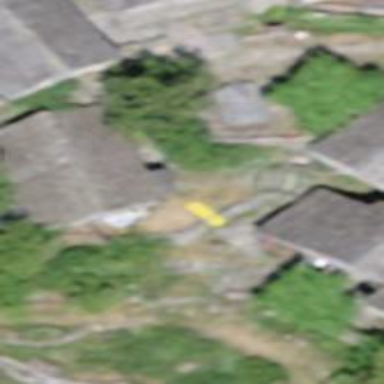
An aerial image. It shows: Simple house.